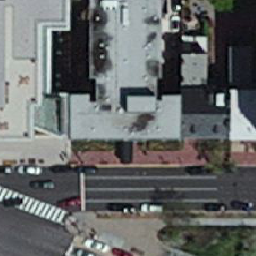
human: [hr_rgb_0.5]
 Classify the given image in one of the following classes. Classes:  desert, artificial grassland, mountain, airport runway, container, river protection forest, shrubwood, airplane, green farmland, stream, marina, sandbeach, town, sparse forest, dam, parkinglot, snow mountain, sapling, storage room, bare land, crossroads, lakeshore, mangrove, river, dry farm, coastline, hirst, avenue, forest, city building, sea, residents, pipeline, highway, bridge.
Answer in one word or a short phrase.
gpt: city building